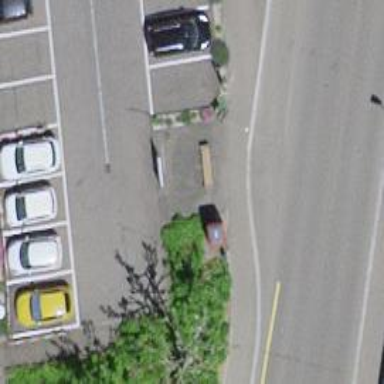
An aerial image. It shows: Public bookcase.